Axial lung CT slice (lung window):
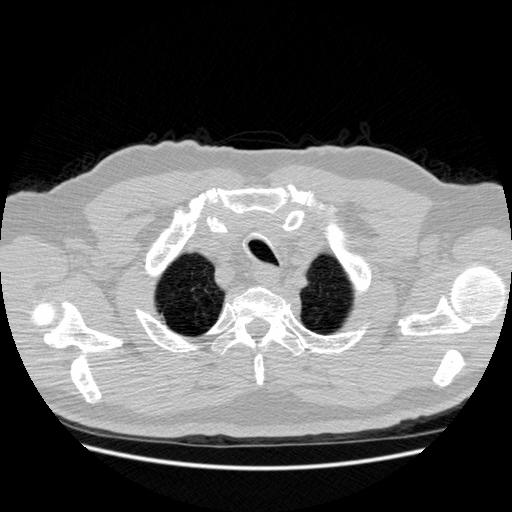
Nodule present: no